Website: walmart
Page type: receipt
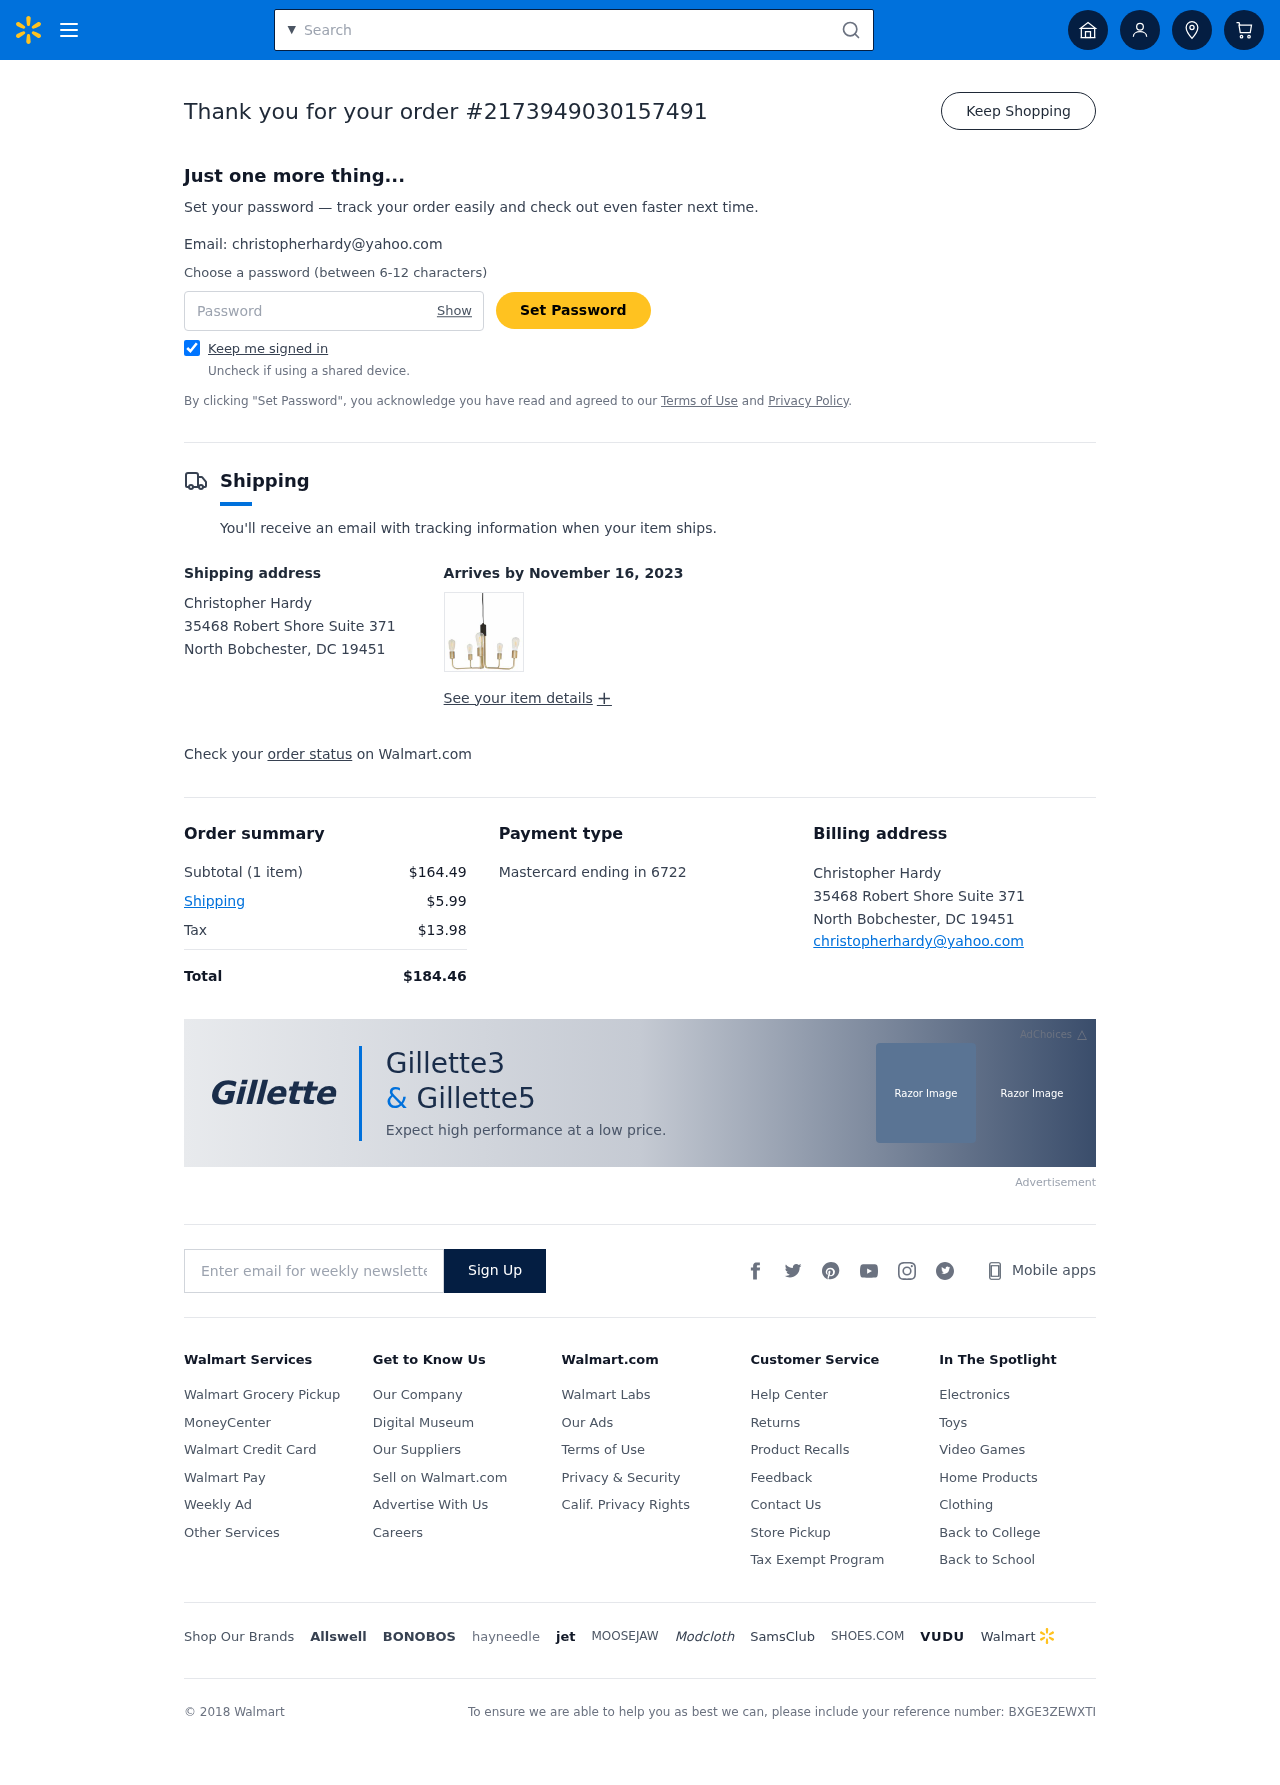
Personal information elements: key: PII_CARD_LAST4
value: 6722
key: PII_CARD_TYPE
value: Mastercard
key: PII_CITY_STATE_ZIP
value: North Bobchester, DC 19451
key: PII_EMAIL
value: christopherhardy@yahoo.com
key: PII_FULLNAME
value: Christopher Hardy
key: PII_STREET
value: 35468 Robert Shore Suite 371
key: PII_FULLNAME2
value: Christopher Hardy
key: PII_CITY
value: North Bobchester
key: PII_STATE
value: DC
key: PII_STATE_ABBR
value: DC
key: PII_POSTCODE
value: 19451
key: PII_POSTCODE_FULL
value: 19451
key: PII_CITY_STATE
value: North Bobchester, DC
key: PII_POSTCODE_NUMERIC
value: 19451
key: PII_EMAIL2
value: christopherhardy@yahoo.com
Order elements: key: ORDER_ID
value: #2173949030157491
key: ORDER_DELIVERY_DATE
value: November 16, 2023
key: ORDER_NUM_ITEMS
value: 1 item
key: ORDER_SUBTOTAL
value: $164.49
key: ORDER_SHIPPING_COST
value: $5.99
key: ORDER_TAX
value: $13.98
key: ORDER_TOTAL
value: $184.46
Search elements: key: HEADER_SEARCH
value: Search